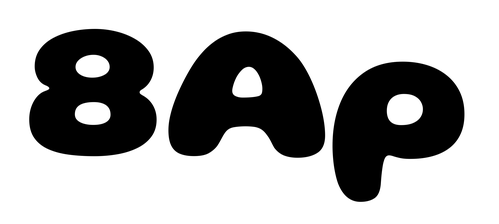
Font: Gluten_ExtraBold